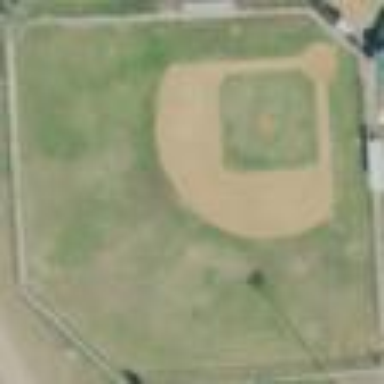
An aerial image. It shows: Baseball pitch for leisure land.